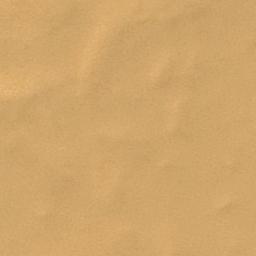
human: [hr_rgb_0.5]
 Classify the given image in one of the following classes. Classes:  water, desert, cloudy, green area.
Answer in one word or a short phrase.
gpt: desert